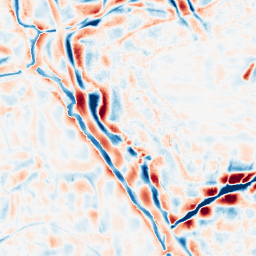
Category: wavelet
Decomposition family: wavelet_biorthogonal
Decomposition parameters: wavelet: bior4.4
level: 4
Upsampling method: quadratic
Upsampling parameters: scale: 2
Upsampling scale: 2